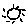
Label: sun